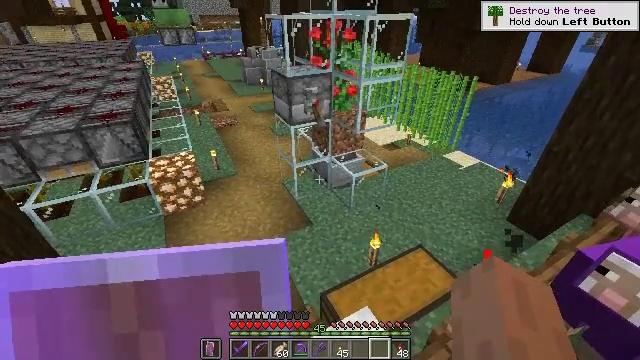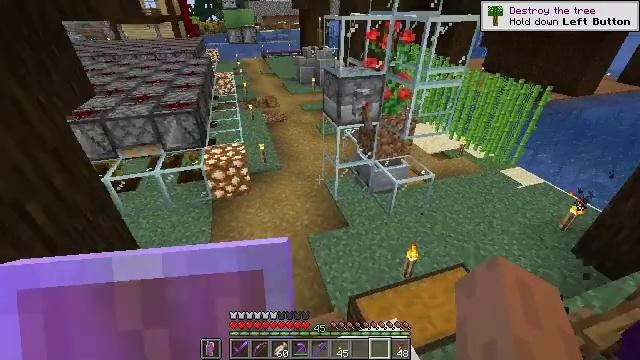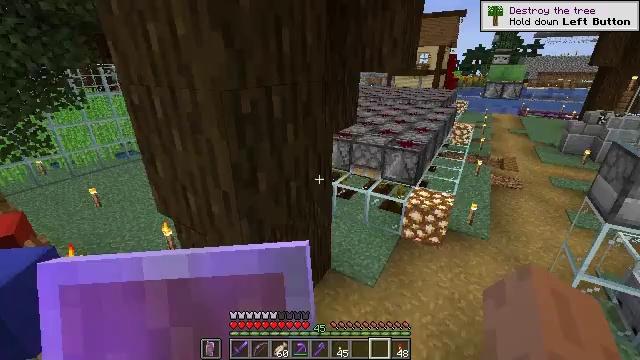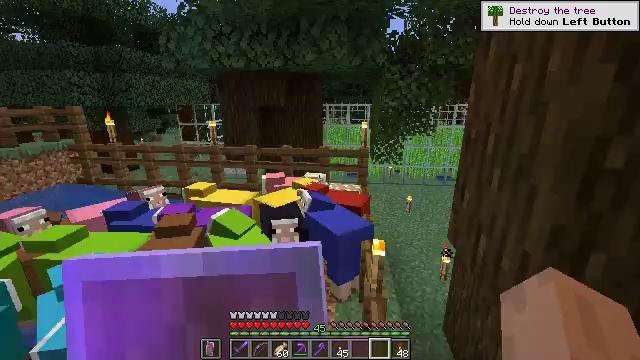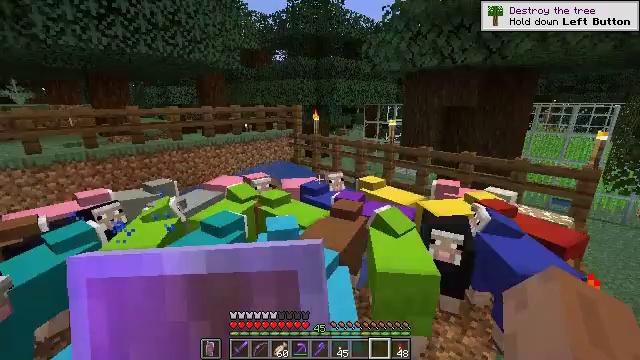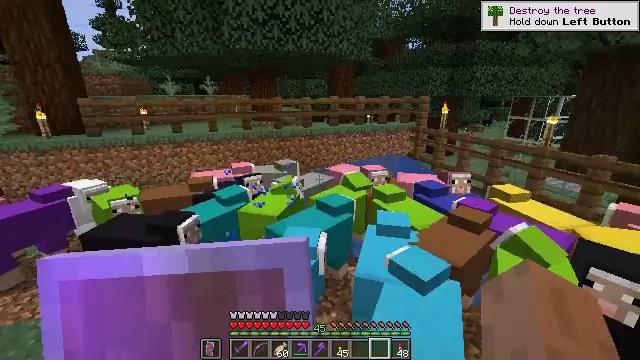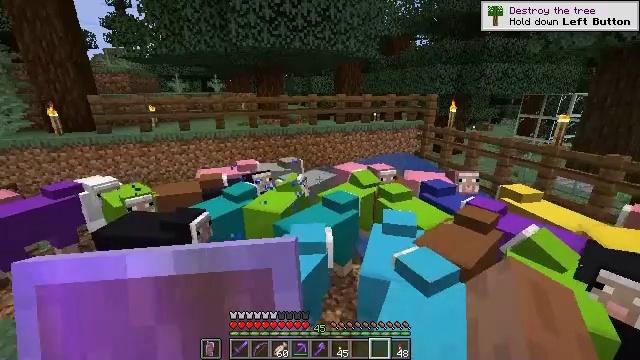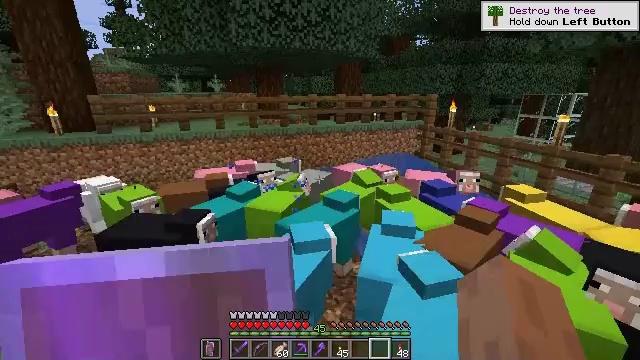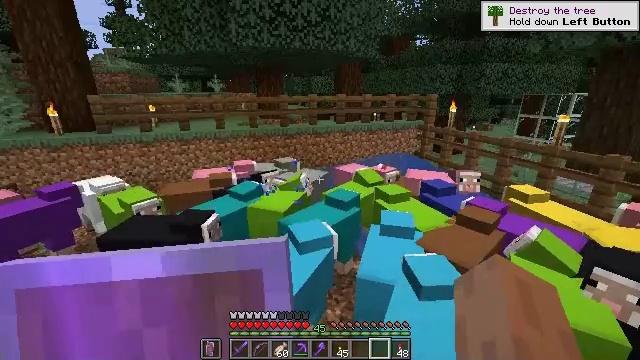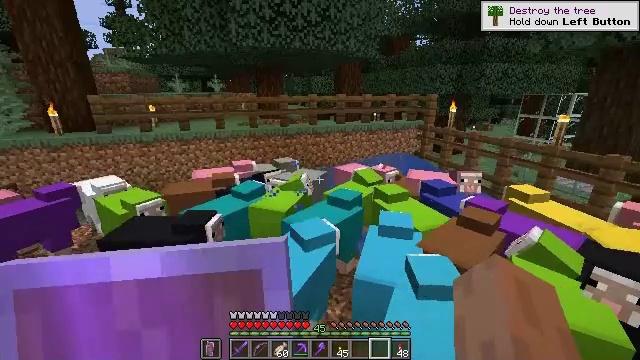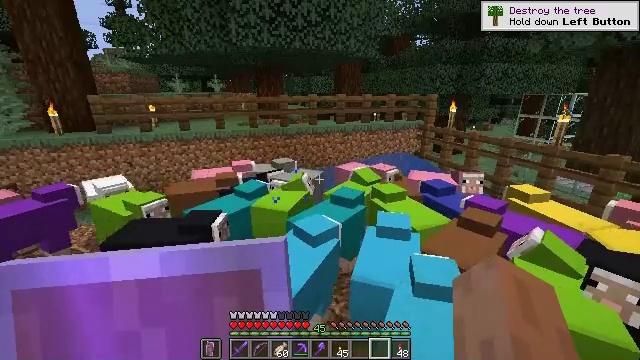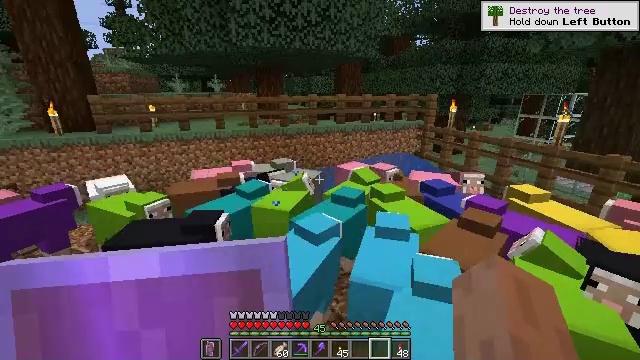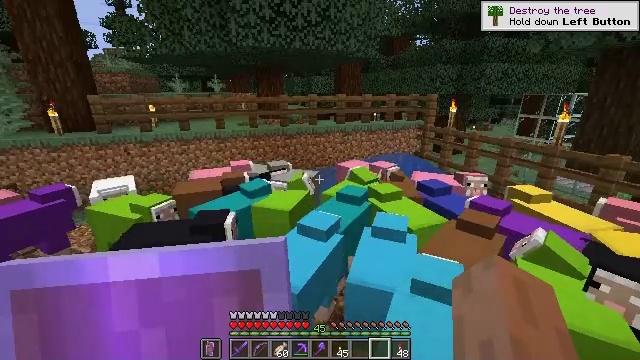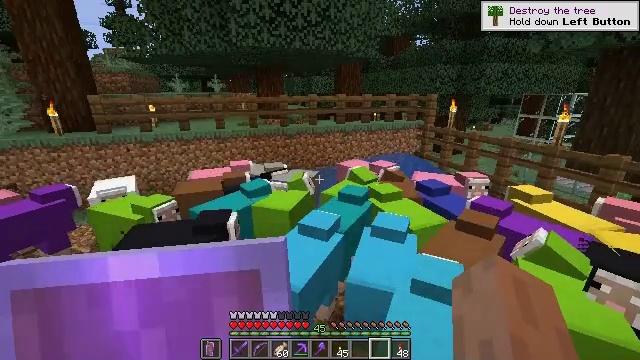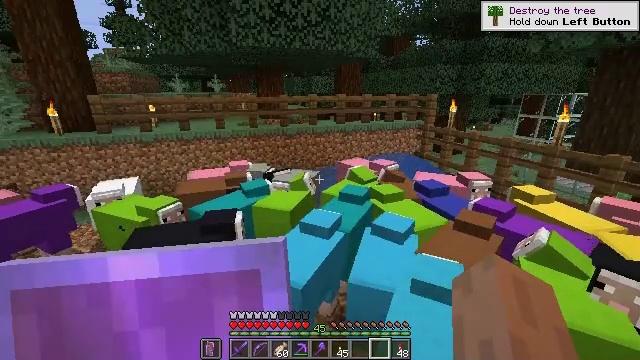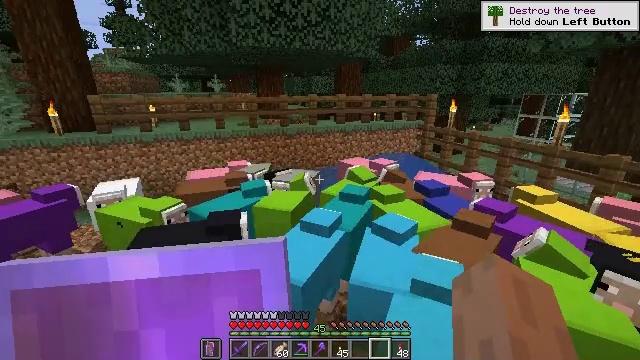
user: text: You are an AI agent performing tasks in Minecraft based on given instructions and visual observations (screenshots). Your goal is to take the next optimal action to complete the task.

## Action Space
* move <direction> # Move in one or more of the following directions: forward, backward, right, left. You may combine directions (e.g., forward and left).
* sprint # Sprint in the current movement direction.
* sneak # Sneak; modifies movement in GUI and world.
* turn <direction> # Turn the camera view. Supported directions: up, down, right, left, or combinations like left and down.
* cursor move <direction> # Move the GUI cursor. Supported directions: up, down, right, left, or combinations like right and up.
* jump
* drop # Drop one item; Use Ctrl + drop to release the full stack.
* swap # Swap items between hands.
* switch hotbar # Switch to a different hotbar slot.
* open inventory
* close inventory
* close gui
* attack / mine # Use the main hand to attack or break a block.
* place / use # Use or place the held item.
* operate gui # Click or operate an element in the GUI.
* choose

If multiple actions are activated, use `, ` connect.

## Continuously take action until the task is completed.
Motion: motion action
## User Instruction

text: Gather the light blue shulker box by attacking it.
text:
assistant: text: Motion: turn left
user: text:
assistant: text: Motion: turn left and up
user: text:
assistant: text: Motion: turn left and up
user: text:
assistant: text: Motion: turn left
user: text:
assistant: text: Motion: turn left and down
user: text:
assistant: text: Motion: turn left
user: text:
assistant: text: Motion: no_op
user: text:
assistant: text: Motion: no_op
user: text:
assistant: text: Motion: no_op
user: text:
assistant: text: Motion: no_op
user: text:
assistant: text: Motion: no_op
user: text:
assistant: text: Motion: no_op
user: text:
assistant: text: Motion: no_op
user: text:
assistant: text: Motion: no_op
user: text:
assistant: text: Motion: no_op
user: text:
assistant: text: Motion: no_op
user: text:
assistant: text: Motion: no_op
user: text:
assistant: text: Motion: no_op
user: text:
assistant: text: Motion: no_op
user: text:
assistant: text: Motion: no_op
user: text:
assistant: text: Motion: no_op
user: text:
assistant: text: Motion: no_op
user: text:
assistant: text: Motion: no_op
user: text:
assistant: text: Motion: no_op
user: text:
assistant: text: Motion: no_op
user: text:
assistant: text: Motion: no_op
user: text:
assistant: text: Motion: turn left and down
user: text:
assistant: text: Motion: turn left and down
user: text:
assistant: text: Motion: no_op
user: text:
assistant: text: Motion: no_op